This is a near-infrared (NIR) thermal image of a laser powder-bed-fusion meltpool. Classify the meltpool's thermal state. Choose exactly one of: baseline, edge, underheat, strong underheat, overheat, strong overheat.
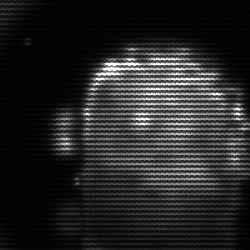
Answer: baseline